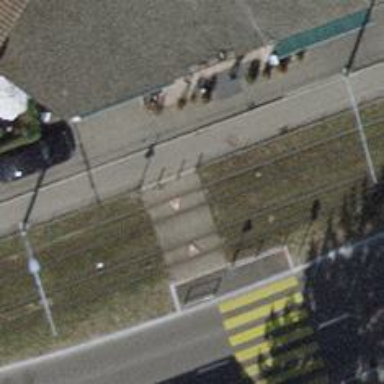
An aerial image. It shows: Crossing for the railway.